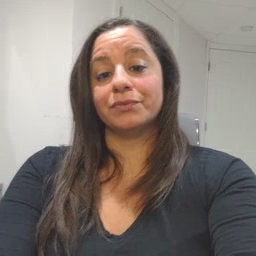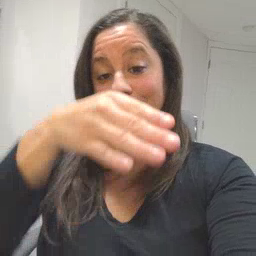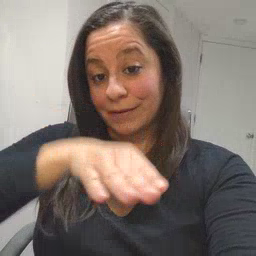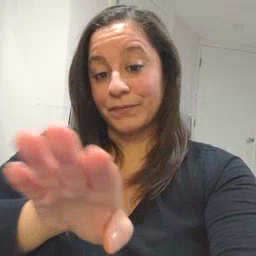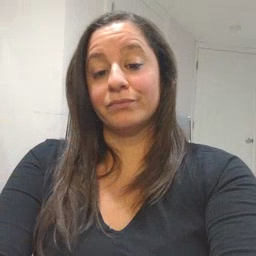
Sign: elephant